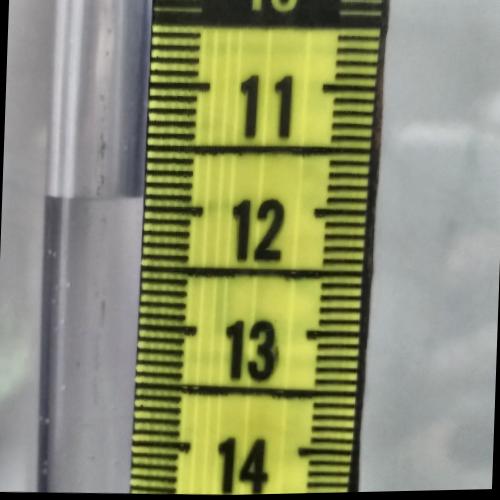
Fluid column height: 11.9 cm